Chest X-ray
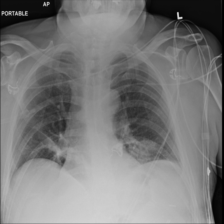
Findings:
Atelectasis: negative
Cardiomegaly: negative
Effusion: negative
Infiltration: negative
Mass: negative
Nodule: negative
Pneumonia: negative
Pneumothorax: negative
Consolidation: negative
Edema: negative
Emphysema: negative
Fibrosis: negative
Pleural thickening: negative
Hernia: negative